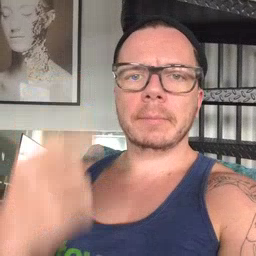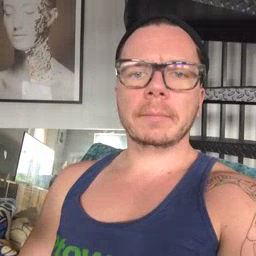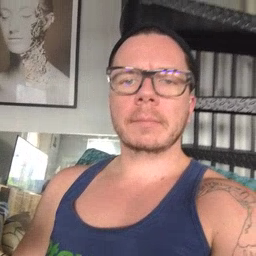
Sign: black